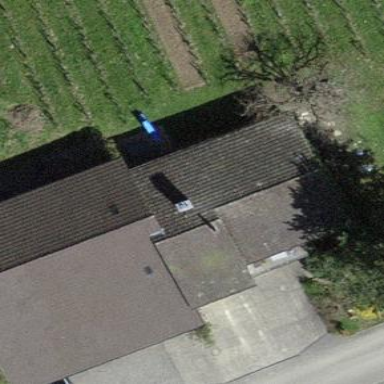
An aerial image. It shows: Building with tiled roof.